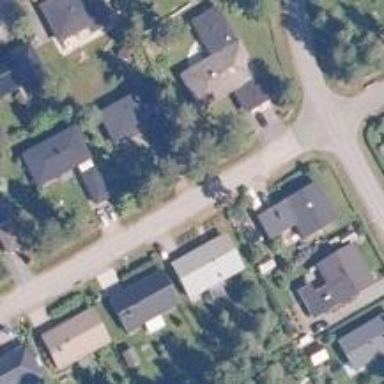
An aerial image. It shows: Residential road.